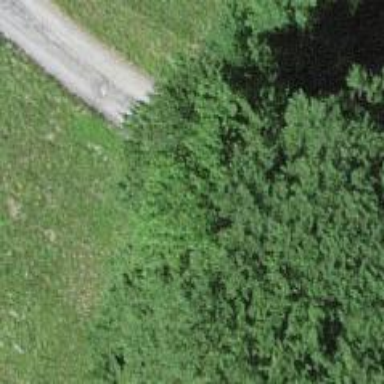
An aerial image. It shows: Well-maintained track road of grade 1.